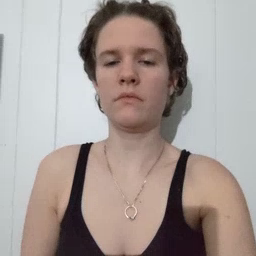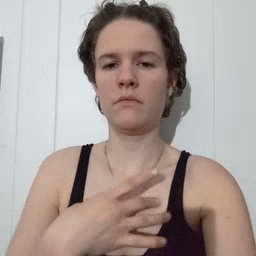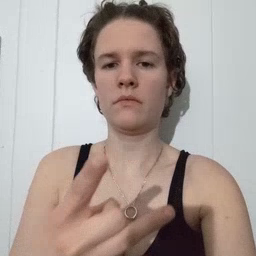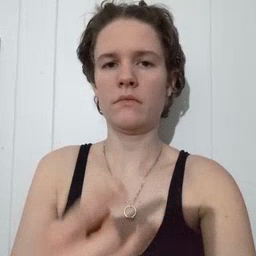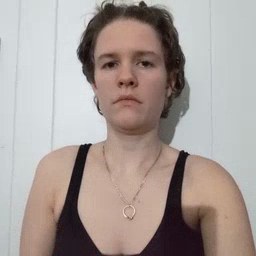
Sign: like